Question: I am facing a strange issue when trying to do picking list of a sales order, following is the error I get. But all other sales orders are working fine, What could be the possible reason for this?

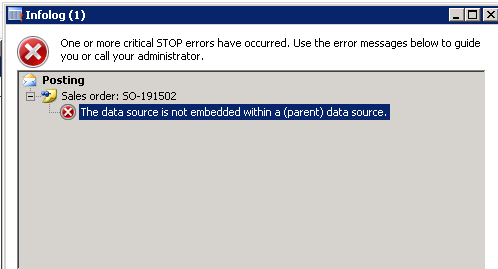
Answer: I suspect this is due to a customization where you are trying to do '.addLink()' on the form. Maybe try '.addDynaLink()' with your customization or investigate the join you are trying to do.